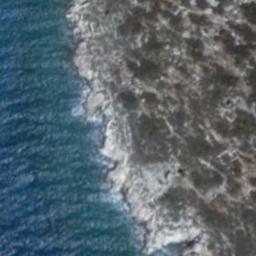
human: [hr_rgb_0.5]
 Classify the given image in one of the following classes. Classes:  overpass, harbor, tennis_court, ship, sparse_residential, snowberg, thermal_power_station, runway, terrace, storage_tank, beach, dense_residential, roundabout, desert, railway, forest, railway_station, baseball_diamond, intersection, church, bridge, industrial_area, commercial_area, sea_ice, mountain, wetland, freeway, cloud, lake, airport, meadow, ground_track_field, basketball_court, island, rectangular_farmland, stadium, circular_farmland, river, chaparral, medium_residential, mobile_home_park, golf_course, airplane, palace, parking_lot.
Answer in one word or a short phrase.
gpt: beach